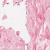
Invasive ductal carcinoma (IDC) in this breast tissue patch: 0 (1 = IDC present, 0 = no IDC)